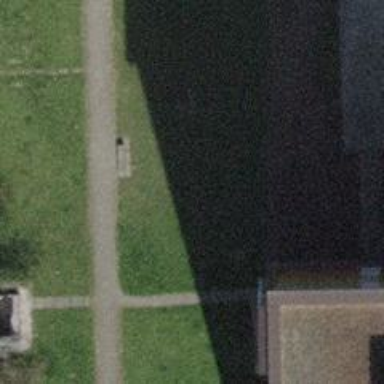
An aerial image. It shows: Concrete bench.